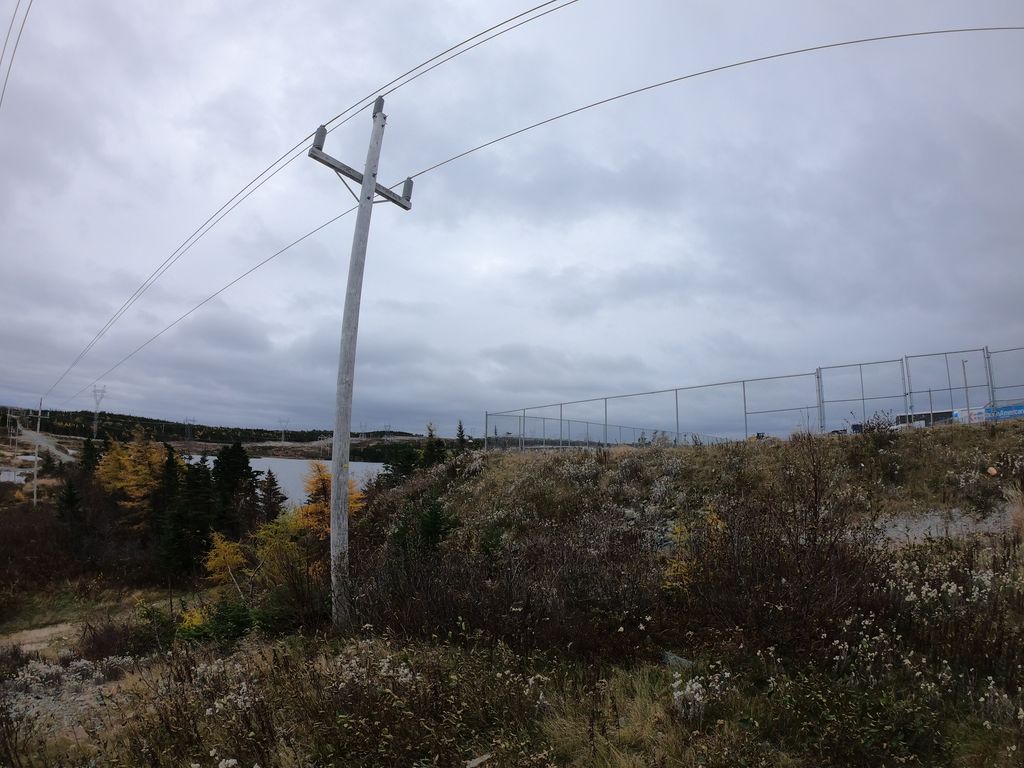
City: st_johns